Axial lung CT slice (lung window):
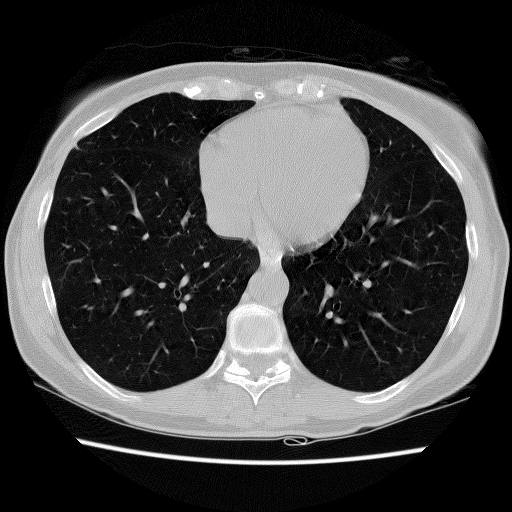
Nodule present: no